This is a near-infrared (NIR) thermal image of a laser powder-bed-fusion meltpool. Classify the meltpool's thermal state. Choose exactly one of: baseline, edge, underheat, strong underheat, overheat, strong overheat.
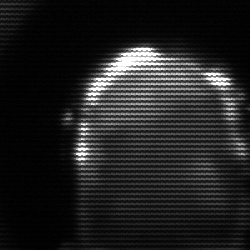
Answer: baseline